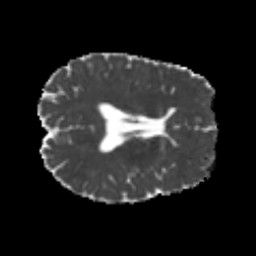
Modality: MD
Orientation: axial
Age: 22
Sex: male
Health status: healthy
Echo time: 0.074 s